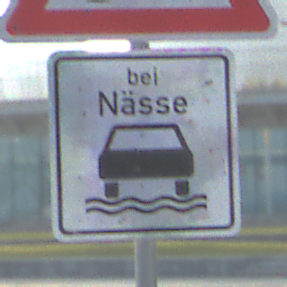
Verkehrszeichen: BeiNaesse
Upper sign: SchleuderOderRutschgefahr
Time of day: SunriseSunset
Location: Outdoor (Urban)
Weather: Clear
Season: NotSpecified
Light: Natural